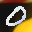
Label: 0